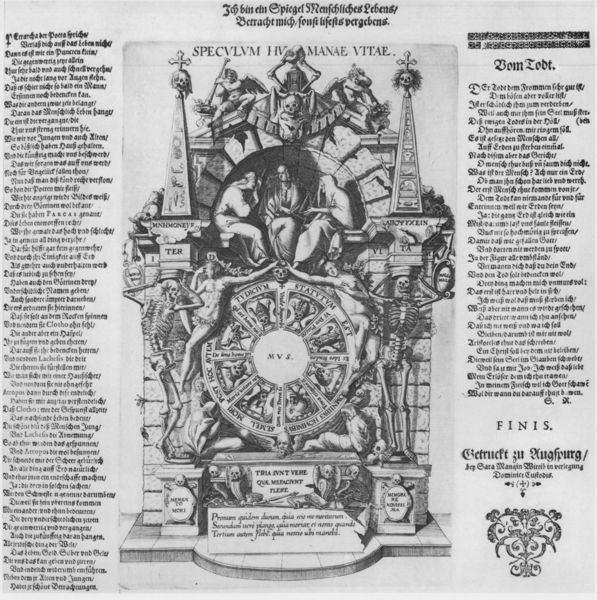
Titel: SPECVLVM HVMANAE VITAE.
Künstler: Dominicus Custos
Standort: Wolfenbüttel
Institution: Herzog August Bibliothek
Schlagwörter: akt, gott, nackt, weiß, akte, menschen, grau, holz, mitte, schwarz, säulen, zeichnung, ornament, barock, schädel, stein, tod, bild, spiegel, figur, höhle, kreis, rund, turm, holzschnitt, schrift, bogen, mauer, grafik, graphik, spalten, rad, uhr, deutsch, nackte, foto, alter, buch, kreuz, dom, druck, schnitt, druckgrafik, holzstich, radierung, stich, seite, illustration, schwarzweiß, text, zeitung, buchstaben, überschrift, allegorie, altar, architrav, buchseite, wappen, leben, skelett, totenkopf, ende, christus, apsis, gedicht, obelisk, grotte, siegel, pyramide, emblem, kupferstich, alte frau, fraktur, verse, drei frauen, aufbau, traktat, latein, lateinisch, augsburg, menschn, skelette, spalte, pyramiden, finis, höhlr, schicksalsrad, sündenregister, totentanz, weltenuhr, wiegendruck, gleichnis, stahlstich, schluss, gebaeude, kallender, menschenalter, vom tod, speculum, deutschen, menschliches leben, todesanzeigen, lebensuhr